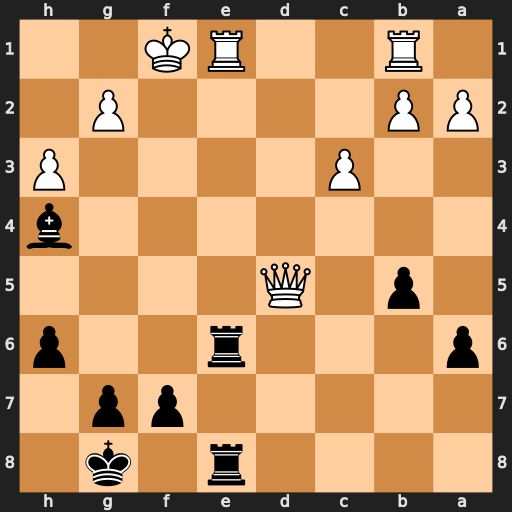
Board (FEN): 4r1k1/5pp1/p3r2p/1p1Q4/7b/2P4P/PP4P1/1R2RK2
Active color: b
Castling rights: -
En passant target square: -
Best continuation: Rxe1+ Rxe1 Rxe1#